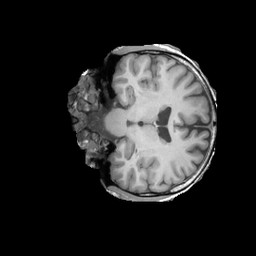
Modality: T1w
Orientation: coronal
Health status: ill
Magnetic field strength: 3 T